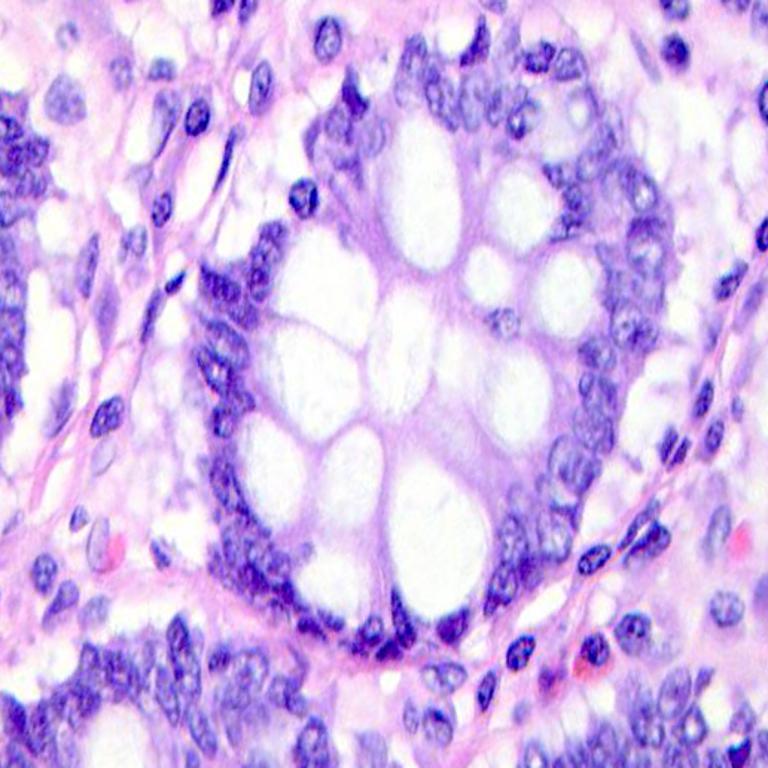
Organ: colon
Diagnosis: benign